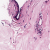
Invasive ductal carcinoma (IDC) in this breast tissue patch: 0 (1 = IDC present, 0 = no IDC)